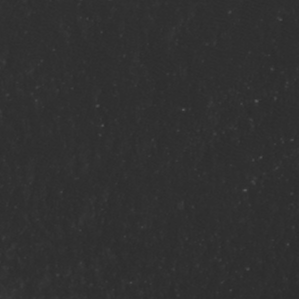
Label: non_frost